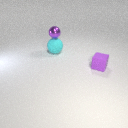
large cyan rubber sphere below small purple metal sphere